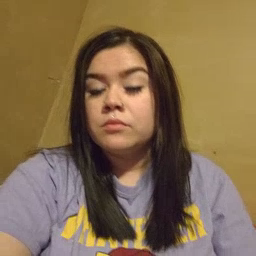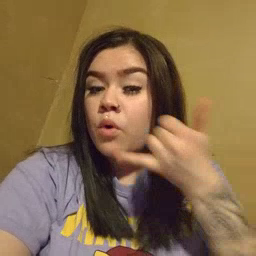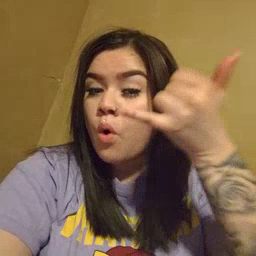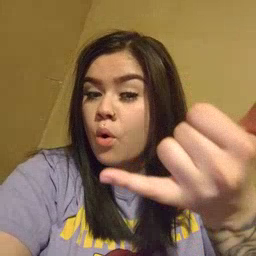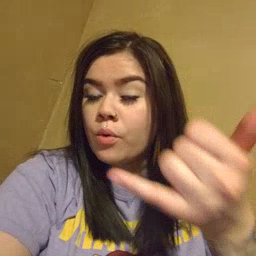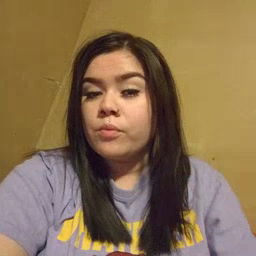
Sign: callonphone